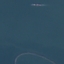
Land use / land cover class: SeaLake